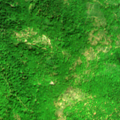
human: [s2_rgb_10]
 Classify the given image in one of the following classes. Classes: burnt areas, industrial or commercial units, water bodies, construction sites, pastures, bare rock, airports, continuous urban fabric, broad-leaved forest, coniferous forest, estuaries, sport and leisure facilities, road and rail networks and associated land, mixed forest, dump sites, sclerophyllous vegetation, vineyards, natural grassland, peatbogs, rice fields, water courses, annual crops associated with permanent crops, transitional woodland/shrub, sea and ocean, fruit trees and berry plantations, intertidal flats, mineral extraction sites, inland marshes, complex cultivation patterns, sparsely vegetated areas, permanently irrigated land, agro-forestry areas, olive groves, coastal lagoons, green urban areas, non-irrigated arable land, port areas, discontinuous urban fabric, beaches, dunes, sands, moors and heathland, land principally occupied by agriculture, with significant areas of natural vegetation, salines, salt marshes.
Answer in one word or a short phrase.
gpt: broad-leaved forest, transitional woodland/shrub